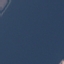
Land use / land cover class: SeaLake